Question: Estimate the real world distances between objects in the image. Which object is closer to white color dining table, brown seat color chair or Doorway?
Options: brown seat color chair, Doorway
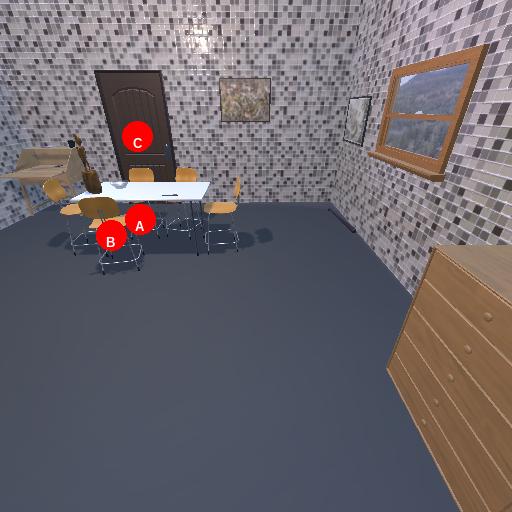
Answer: brown seat color chair